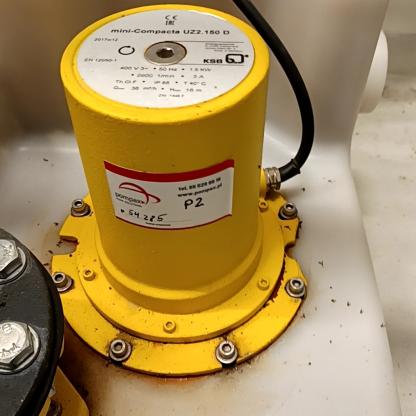
Klasa: tabliczka-znamionowa